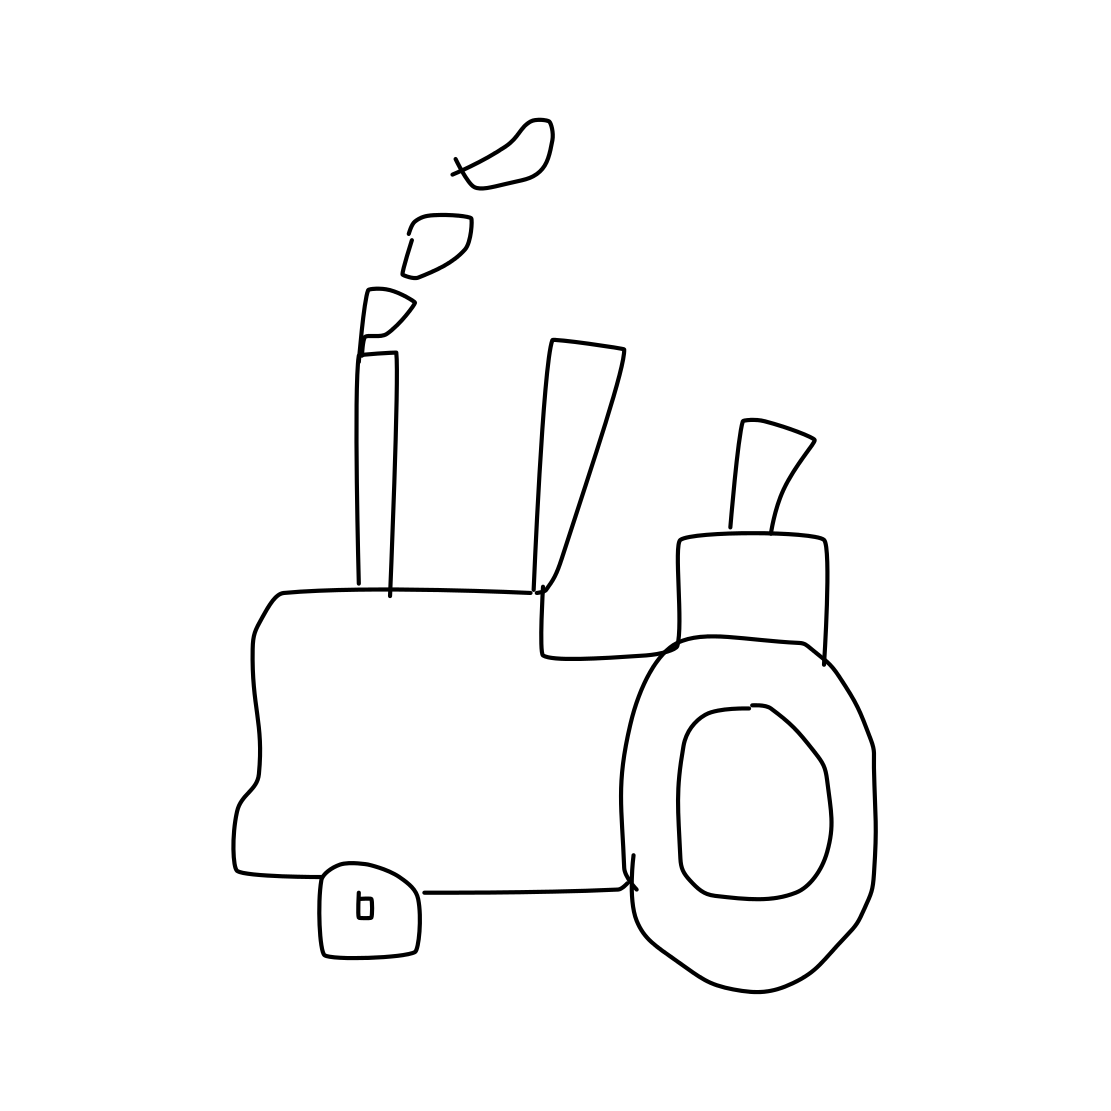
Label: tractor